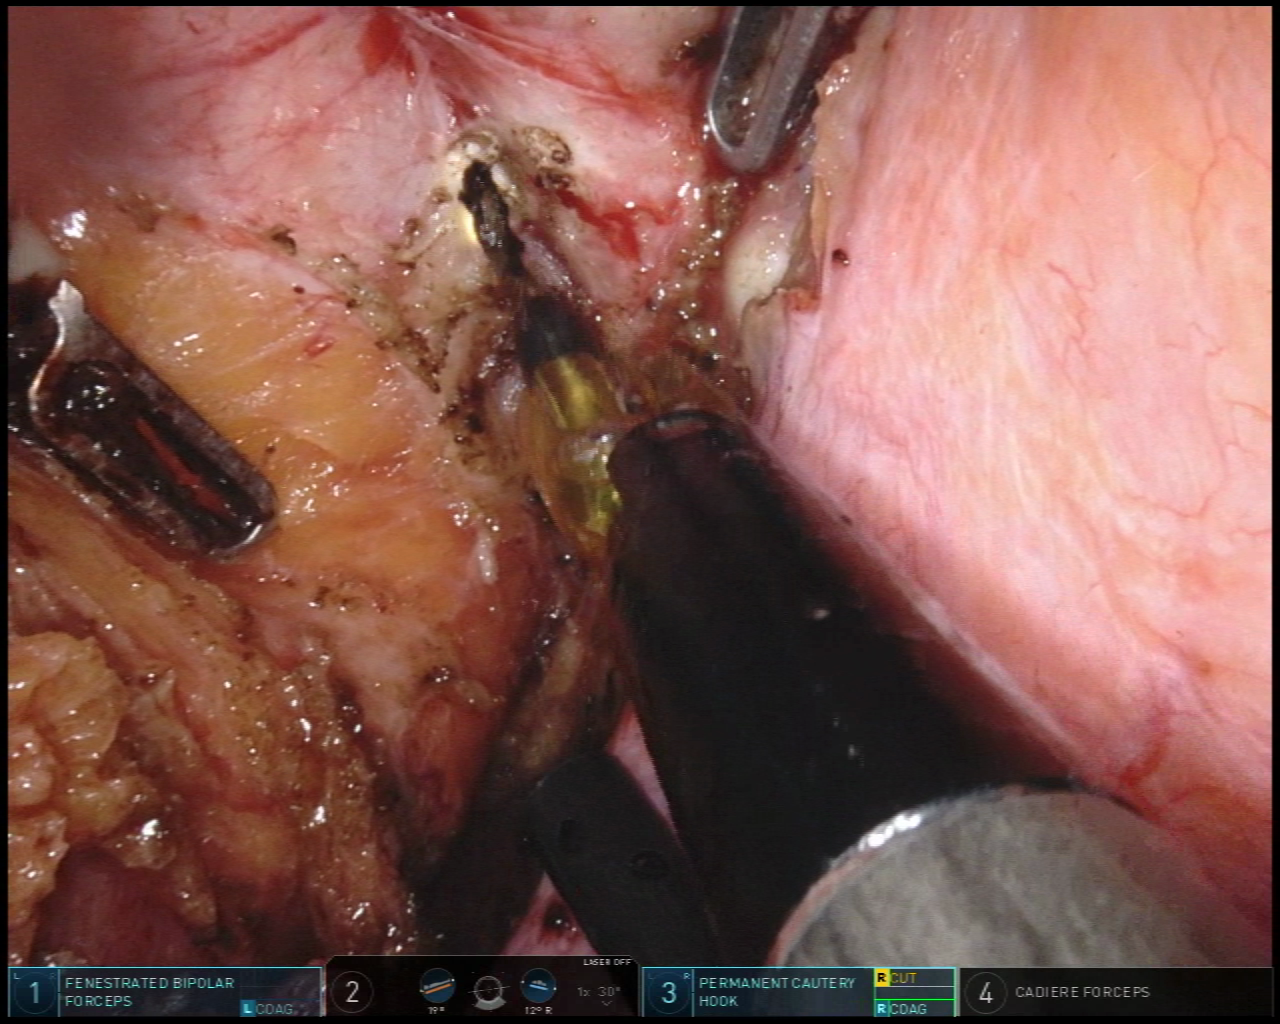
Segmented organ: vesicular_glands
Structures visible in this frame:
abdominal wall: no
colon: no
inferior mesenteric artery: no
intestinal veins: no
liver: no
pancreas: no
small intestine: no
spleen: no
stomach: no
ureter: no
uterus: no
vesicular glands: yes